Interaction volume radius: 5 \u00c5
Interaction volume height: 25 \u00c5
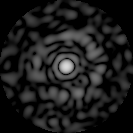
Disorder parameter: 0.852